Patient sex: M
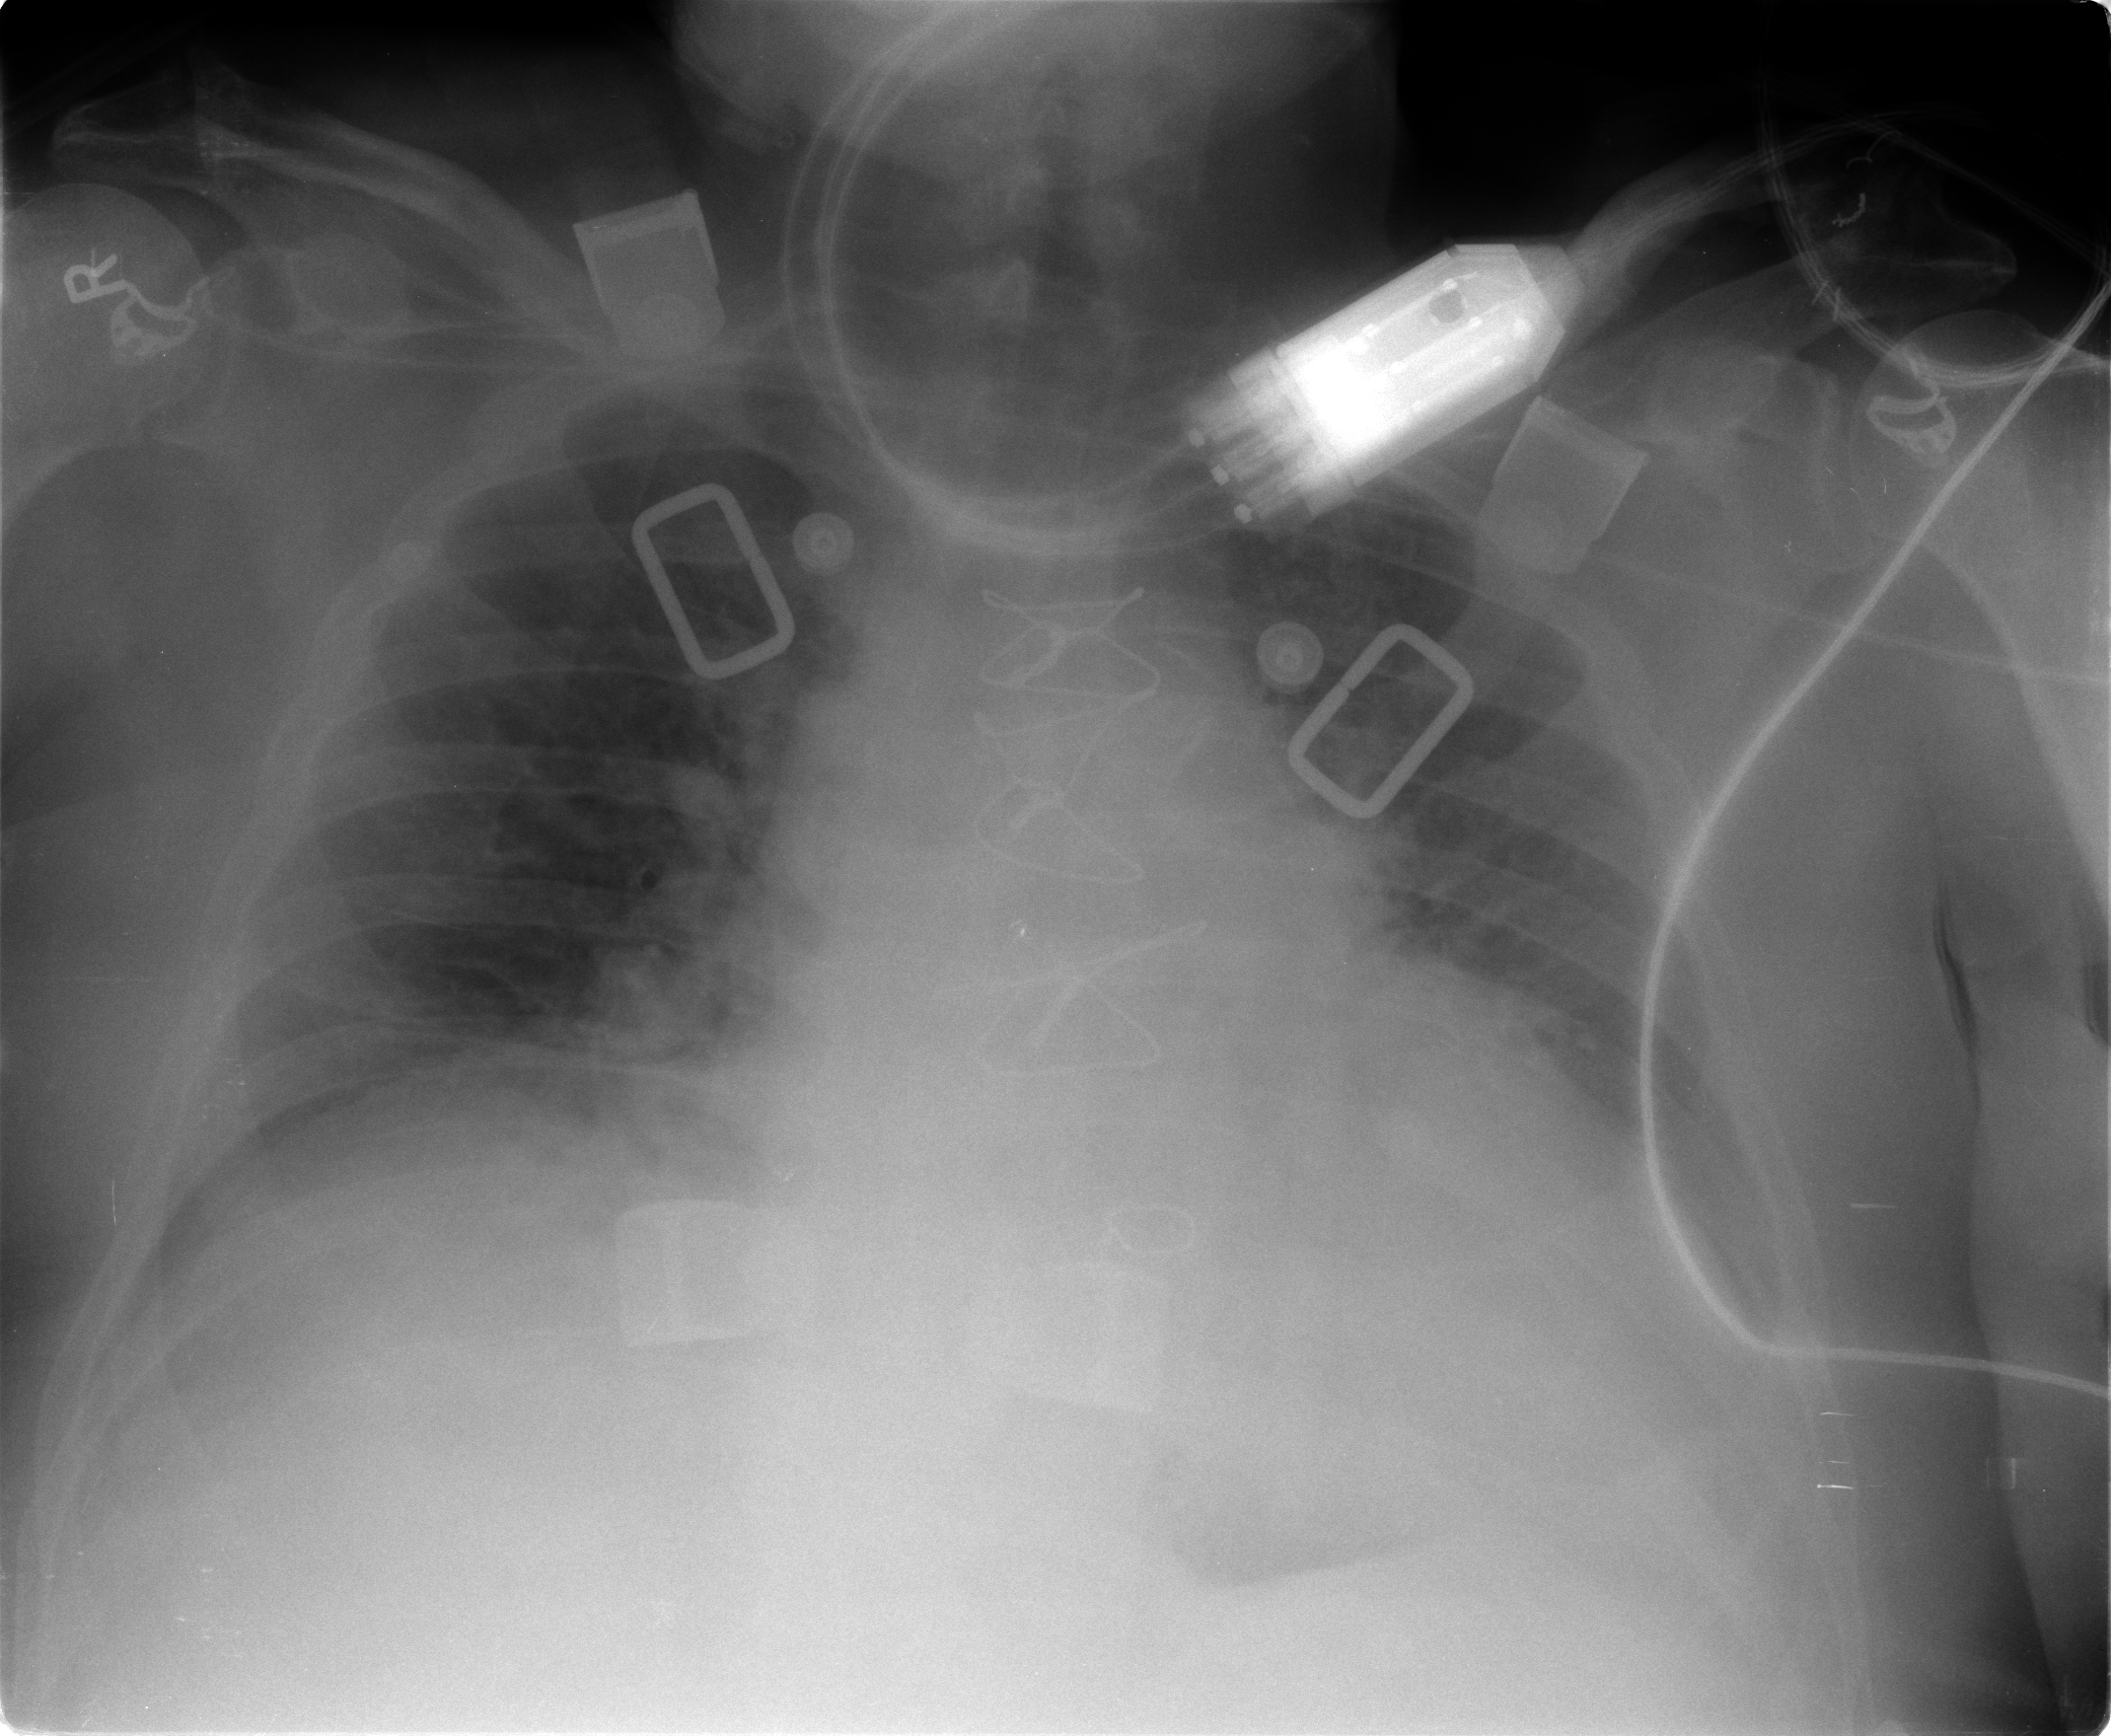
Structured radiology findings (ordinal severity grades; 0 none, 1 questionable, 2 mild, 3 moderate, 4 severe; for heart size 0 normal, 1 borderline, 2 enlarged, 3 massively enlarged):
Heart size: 3
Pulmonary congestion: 3
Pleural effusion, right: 2
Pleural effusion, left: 2
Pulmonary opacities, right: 0
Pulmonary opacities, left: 0
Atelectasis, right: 2
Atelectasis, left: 2